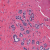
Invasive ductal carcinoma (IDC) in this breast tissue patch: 0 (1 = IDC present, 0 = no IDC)